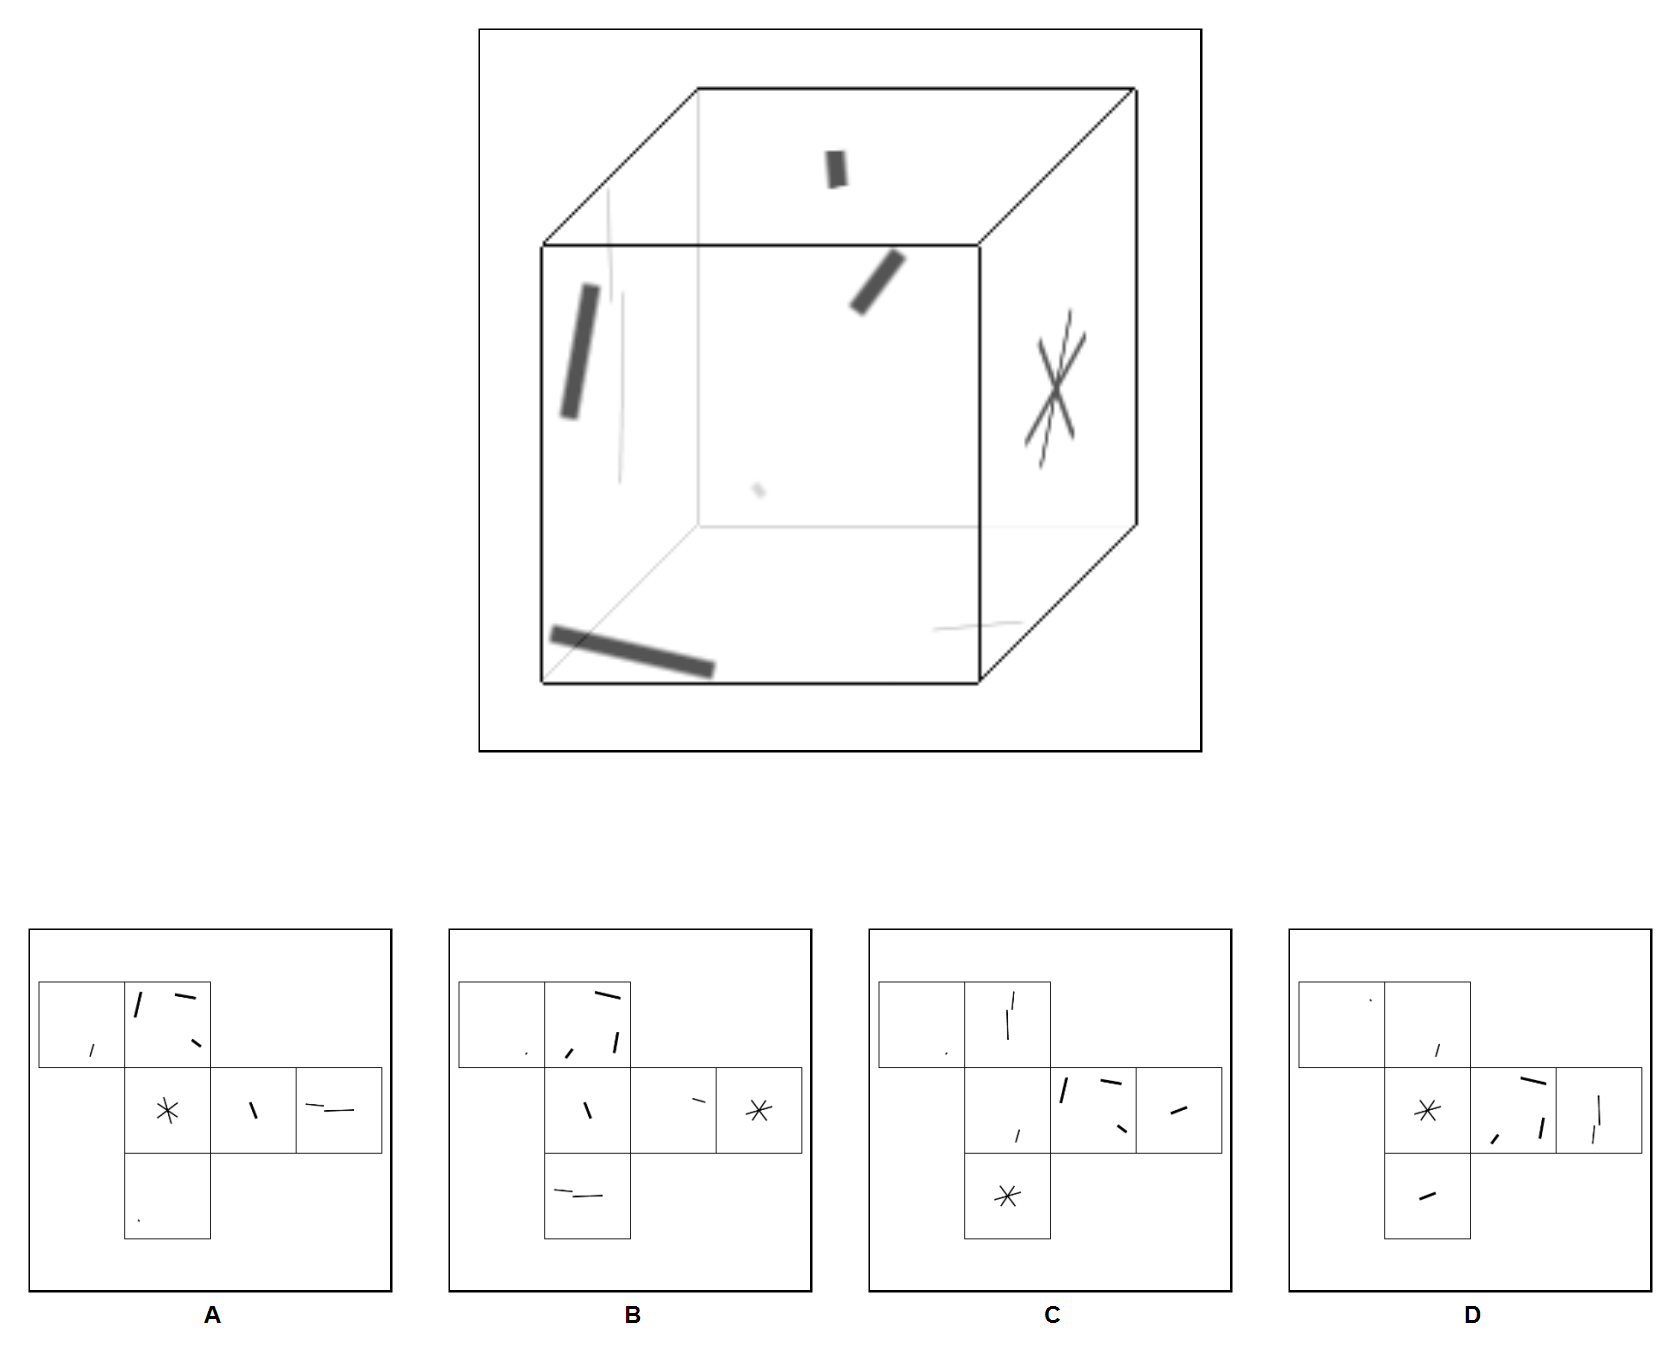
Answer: B